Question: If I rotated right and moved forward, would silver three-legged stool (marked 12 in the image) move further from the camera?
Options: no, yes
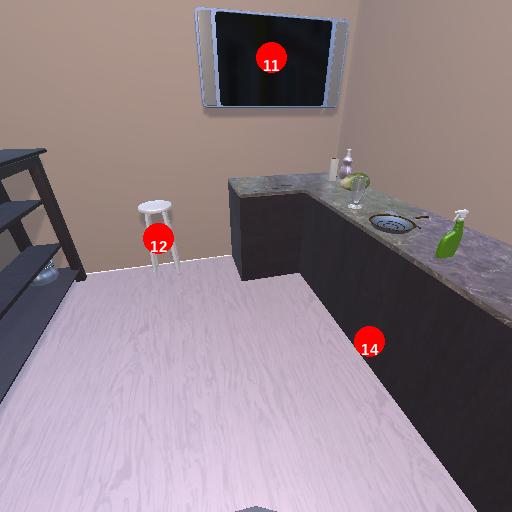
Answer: no